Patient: sex M, age 79
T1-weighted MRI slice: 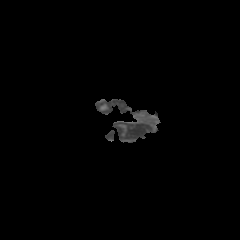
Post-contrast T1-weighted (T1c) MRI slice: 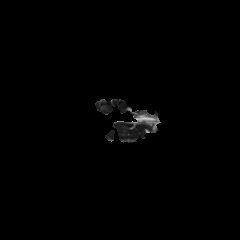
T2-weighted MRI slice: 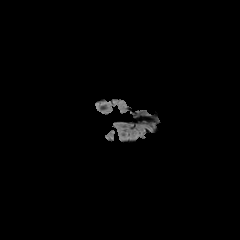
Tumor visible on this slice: no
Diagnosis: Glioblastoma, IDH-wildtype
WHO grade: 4